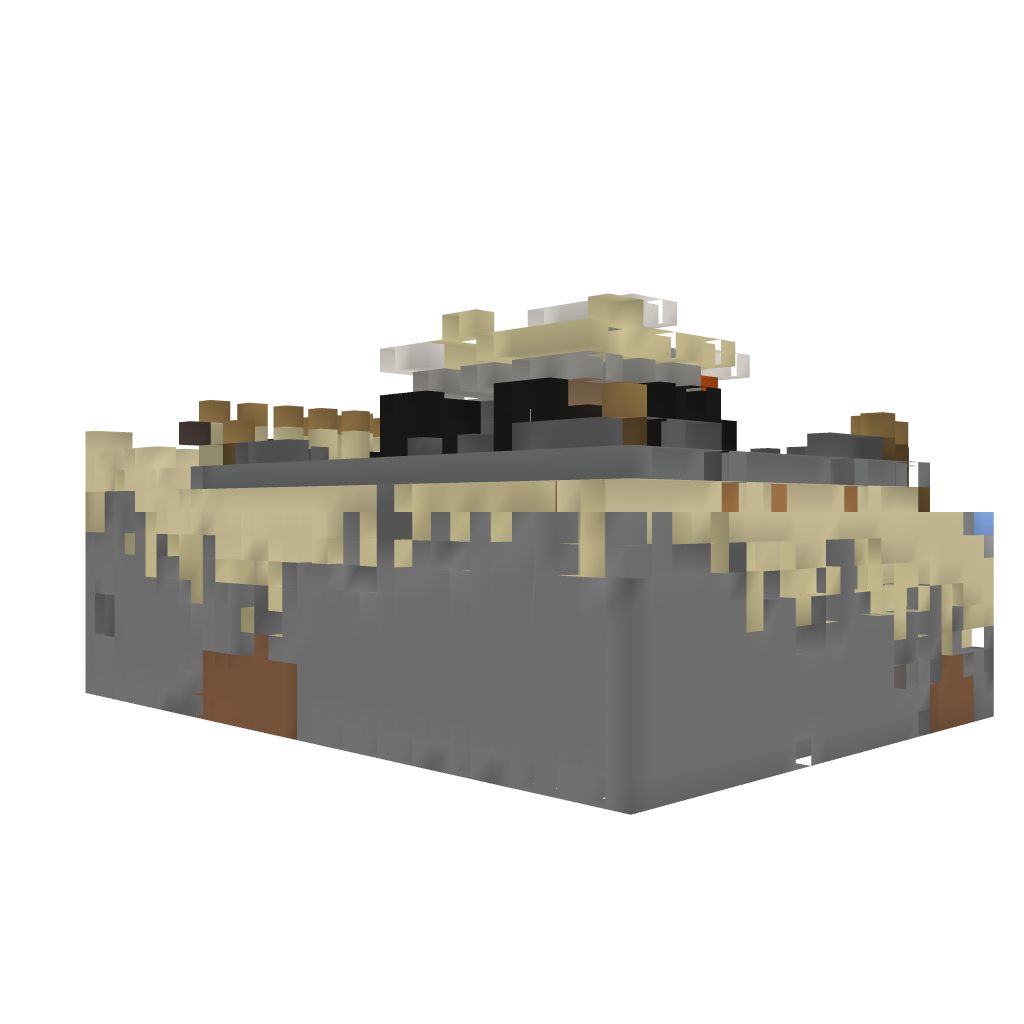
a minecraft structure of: small beach house